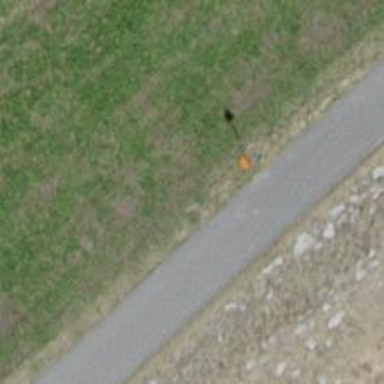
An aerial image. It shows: Aerial marker.